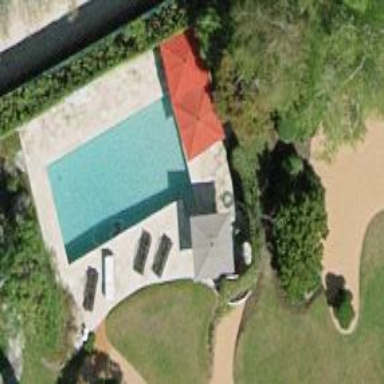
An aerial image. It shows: Swimming pool located in leisure land.